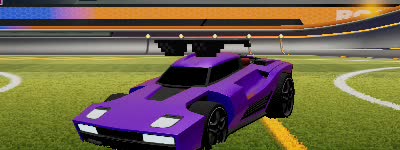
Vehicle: breakout